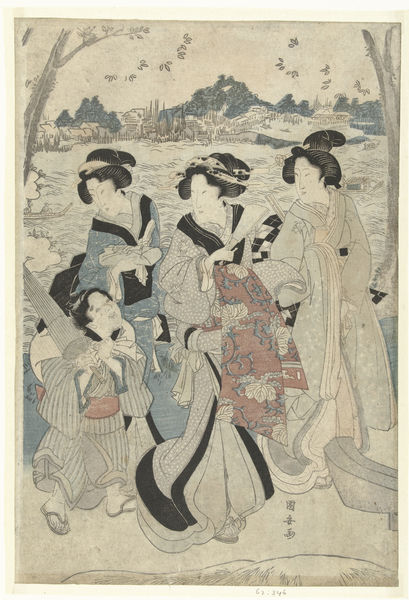
Titel: Uitje langs de Sumida
Künstler: Utagawa Kuniyasu
Standort: Amsterdam
Institution: Rijksmuseum
Schlagwörter: baum, berg, blau, blätter, gruppe, meer, wasser, bäume, frauen, stadt, frau, frisur, haar, kleider, schwarz, rot, schirm, tuch, muster, vögel, gewand, haare, kind, boot, farbig, holzschnitt, japan, schrift, berge, dorf, fluß, streifen, sandalen, japanisch, schriftzeichen, asien, geisha, gruppenbild, chinesisch, china, zwerg, kimono, asistisch, ischberge